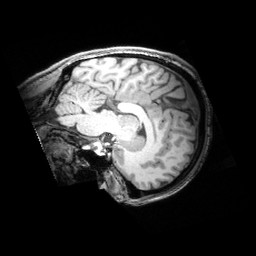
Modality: T1w
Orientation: sagittal
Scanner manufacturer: siemens
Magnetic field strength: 3 T
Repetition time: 1.81 s
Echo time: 0.00345 s